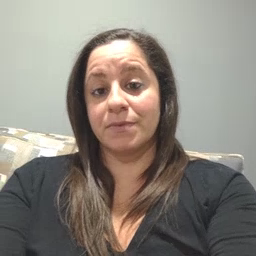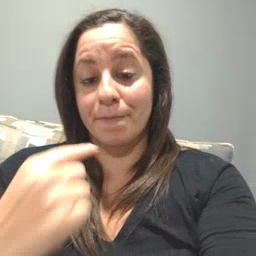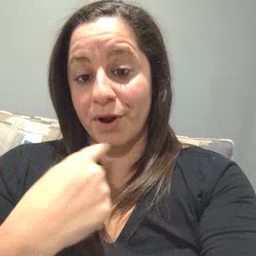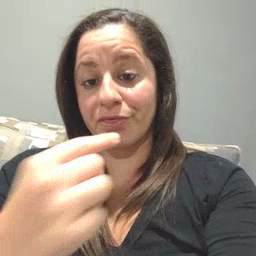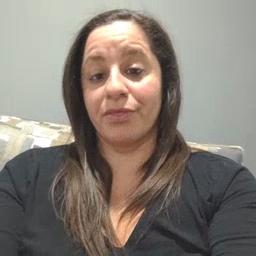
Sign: mouth